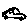
Label: car